Question: So, im working on my slide puzzel game, which have 16 JButtons in a gridlayout. 15 of them have a number 1-15 and the last one is empty. I have now written the code for the gui and everything except the public void actionPerformed(ActionEvent e). This is how it looks:(the gui)
<URL>

(Sorry for not posting picture here, I cannot do that since I dont have enough reputation)
For example, when i click the "4" button, it should change like it did in the picture to the right. To change this, I know how to, but to check horizontally and vertically if the "empty button" is next to it I have no idea how to. Ive tried to google it, but I havnt found anything to help me. How should I do this? I am not asking for you guys to write code for me, no, I am asking how should I tackle this problem?
THank you
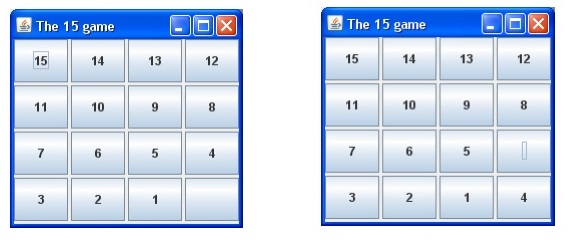
Answer: Steps to follow:
- - - - Put a logic to validate a logical move'''
if (emptyIndex == left || emptyIndex == right || emptyIndex == top
|| emptyIndex == bottom) {
JButton emptyBtn = btns.get(emptyIndex);
emptyBtn.setText(btn.getText());
btn.setText("");
}
'''
- -
Here is a code for you.
'''
import java.awt.GridLayout;
import java.awt.event.ActionEvent;
import java.awt.event.ActionListener;
import java.util.ArrayList;
import java.util.Collections;
import java.util.List;
import javax.swing.JButton;
import javax.swing.JFrame;
import javax.swing.JPanel;
public class Puzzle {
private static List<JButton> btns = new ArrayList<JButton>();
static class MyButtonActionListener implements ActionListener {
@Override
public void actionPerformed(ActionEvent e) {
JButton btn = (JButton) e.getSource();
int emptyIndex = -1;
int currentInex = -1;
for (int i = 0; i < btns.size(); i++) {
if (btns.get(i).getText().equals("")) {
emptyIndex = i;
} else if (btns.get(i).getText().equals(btn.getText())) {
currentInex = i;
}
}
int left = currentInex - 1;
int right = currentInex + 1;
int top = currentInex - 4;
int bottom = currentInex + 4;
if (emptyIndex == left || emptyIndex == right || emptyIndex == top
|| emptyIndex == bottom) {
JButton emptyBtn = btns.get(emptyIndex);
emptyBtn.setText(btn.getText());
btn.setText("");
}
}
}
public static void main(String[] a) {
JFrame frame = new JFrame();
JPanel panel = new JPanel();
panel.setLayout(new GridLayout(4, 4));
for (int i = 0; i < 15; i++) {
JButton btn = new JButton(String.valueOf(i));
btn.addActionListener(new MyButtonActionListener());
btns.add(btn);
}
JButton empty = new JButton("");
empty.addActionListener(new MyButtonActionListener());
btns.add(empty);
Collections.shuffle(btns);
for (JButton btn : btns) {
panel.add(btn);
}
frame.setTitle("The 15 game");
frame.getContentPane().add(panel);
frame.pack();
frame.setResizable(false);
frame.setVisible(true);
frame.setDefaultCloseOperation(JFrame.EXIT_ON_CLOSE);
}
}
'''